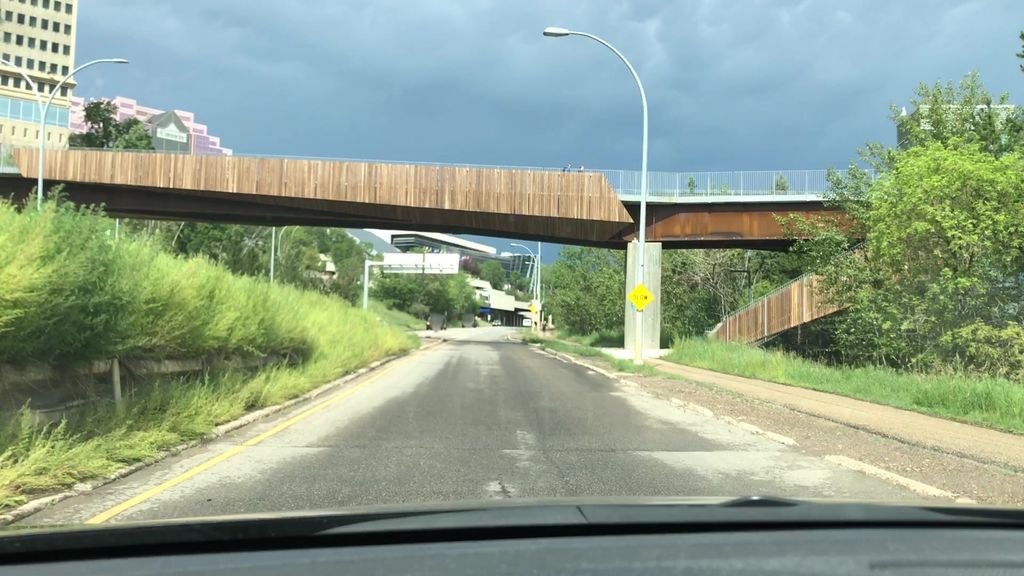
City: edmonton